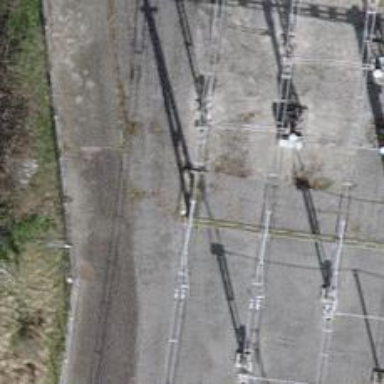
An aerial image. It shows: Insulator used in power equipment.